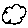
Label: cloud